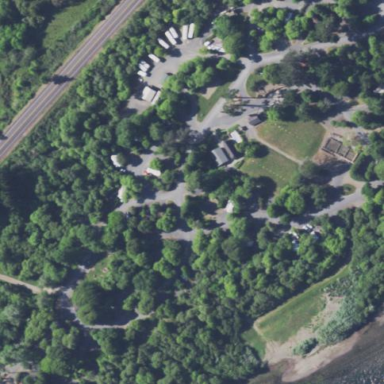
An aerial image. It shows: Caravan site for tourism.